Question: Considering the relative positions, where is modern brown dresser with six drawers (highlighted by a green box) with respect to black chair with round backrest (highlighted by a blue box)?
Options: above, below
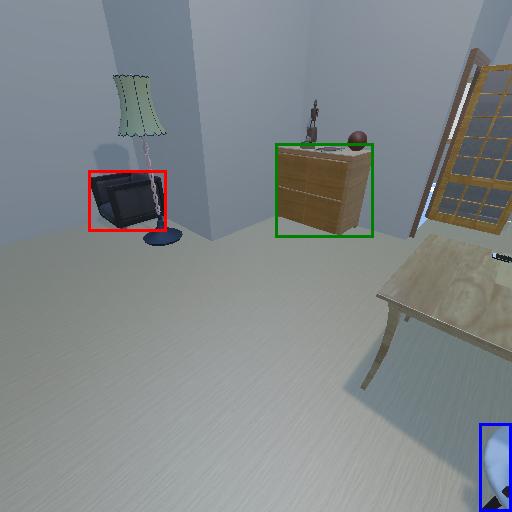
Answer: above